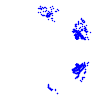
Particle: proton